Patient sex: M
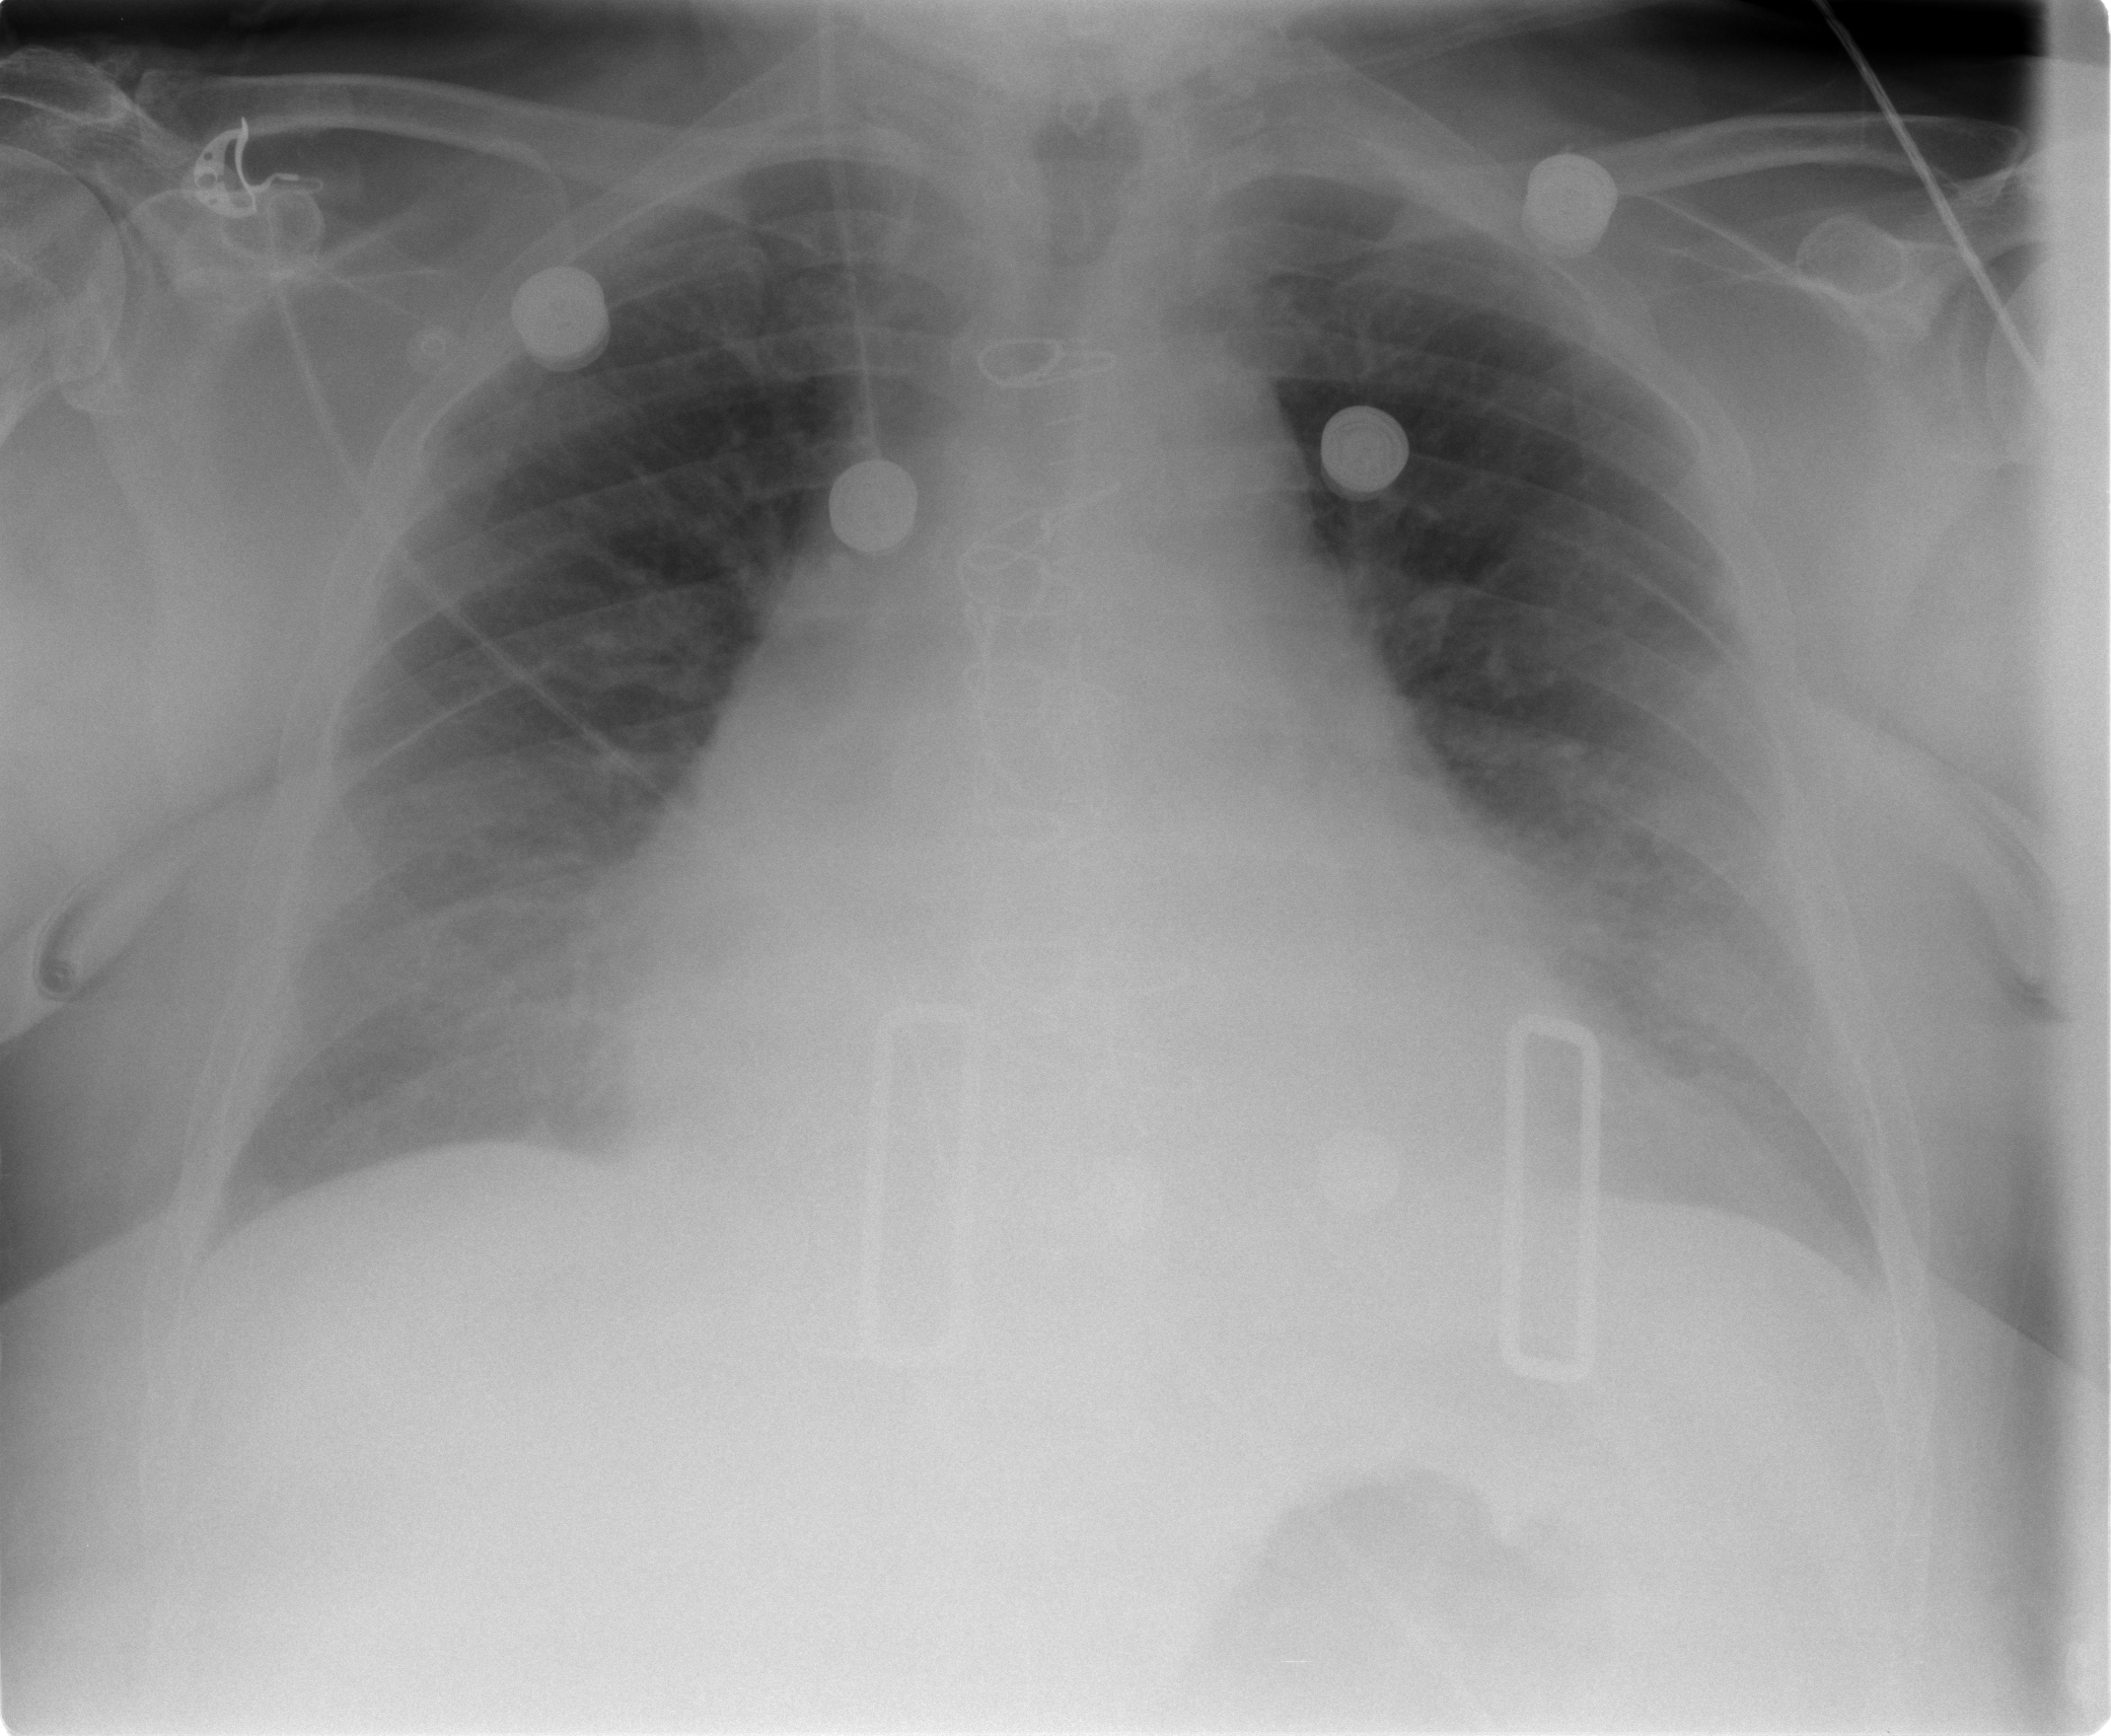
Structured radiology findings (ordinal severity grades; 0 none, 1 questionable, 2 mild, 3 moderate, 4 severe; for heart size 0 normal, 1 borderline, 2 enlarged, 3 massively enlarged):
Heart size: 2
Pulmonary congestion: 2
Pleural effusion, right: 0
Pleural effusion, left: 0
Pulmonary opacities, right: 0
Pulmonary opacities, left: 0
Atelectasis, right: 2
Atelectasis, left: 2